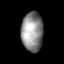
Tissue: lung
Cell type: Endothelial cells
Senescence score: 0.551
Nuclear area (px): 835
Mean DAPI intensity: 140.404